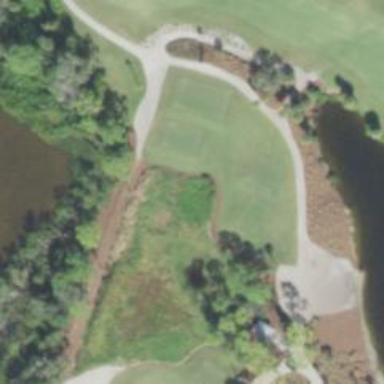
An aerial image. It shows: Rough grassy area used for golf.